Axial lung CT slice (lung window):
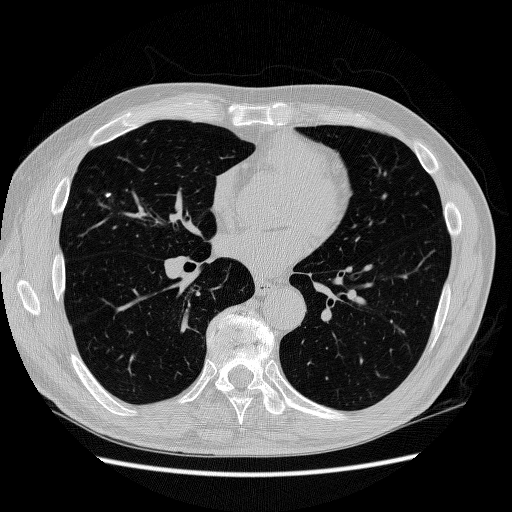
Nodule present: yes
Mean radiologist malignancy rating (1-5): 2